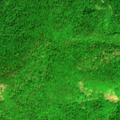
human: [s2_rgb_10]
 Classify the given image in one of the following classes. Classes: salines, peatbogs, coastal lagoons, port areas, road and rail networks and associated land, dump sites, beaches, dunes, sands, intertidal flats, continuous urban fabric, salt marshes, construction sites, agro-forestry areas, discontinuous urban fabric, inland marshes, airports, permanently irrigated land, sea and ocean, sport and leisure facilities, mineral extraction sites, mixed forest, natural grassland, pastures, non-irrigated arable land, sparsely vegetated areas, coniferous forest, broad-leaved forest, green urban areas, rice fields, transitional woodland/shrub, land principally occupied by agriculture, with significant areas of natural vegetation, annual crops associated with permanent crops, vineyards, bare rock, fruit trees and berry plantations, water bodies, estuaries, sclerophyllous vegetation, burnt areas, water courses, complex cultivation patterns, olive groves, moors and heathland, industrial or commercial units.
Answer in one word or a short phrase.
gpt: broad-leaved forest